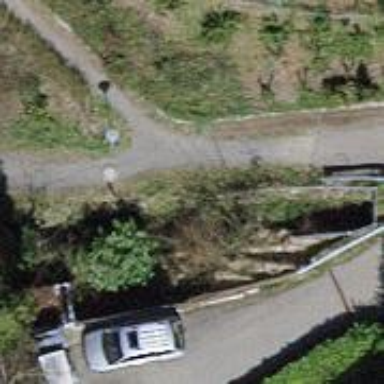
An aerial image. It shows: Bollard barrier.